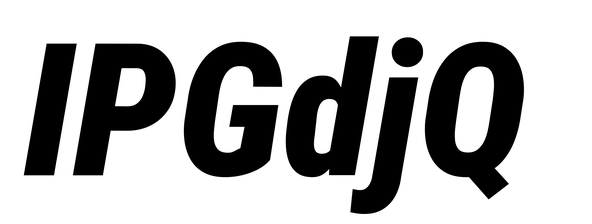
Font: Roboto-Italic_Condensed_Black_Italic